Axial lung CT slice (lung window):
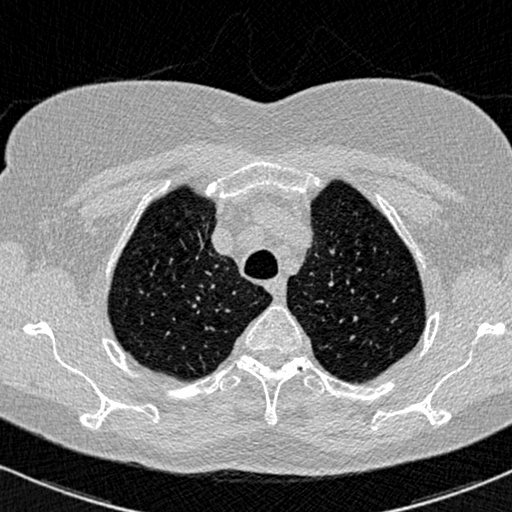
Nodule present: no